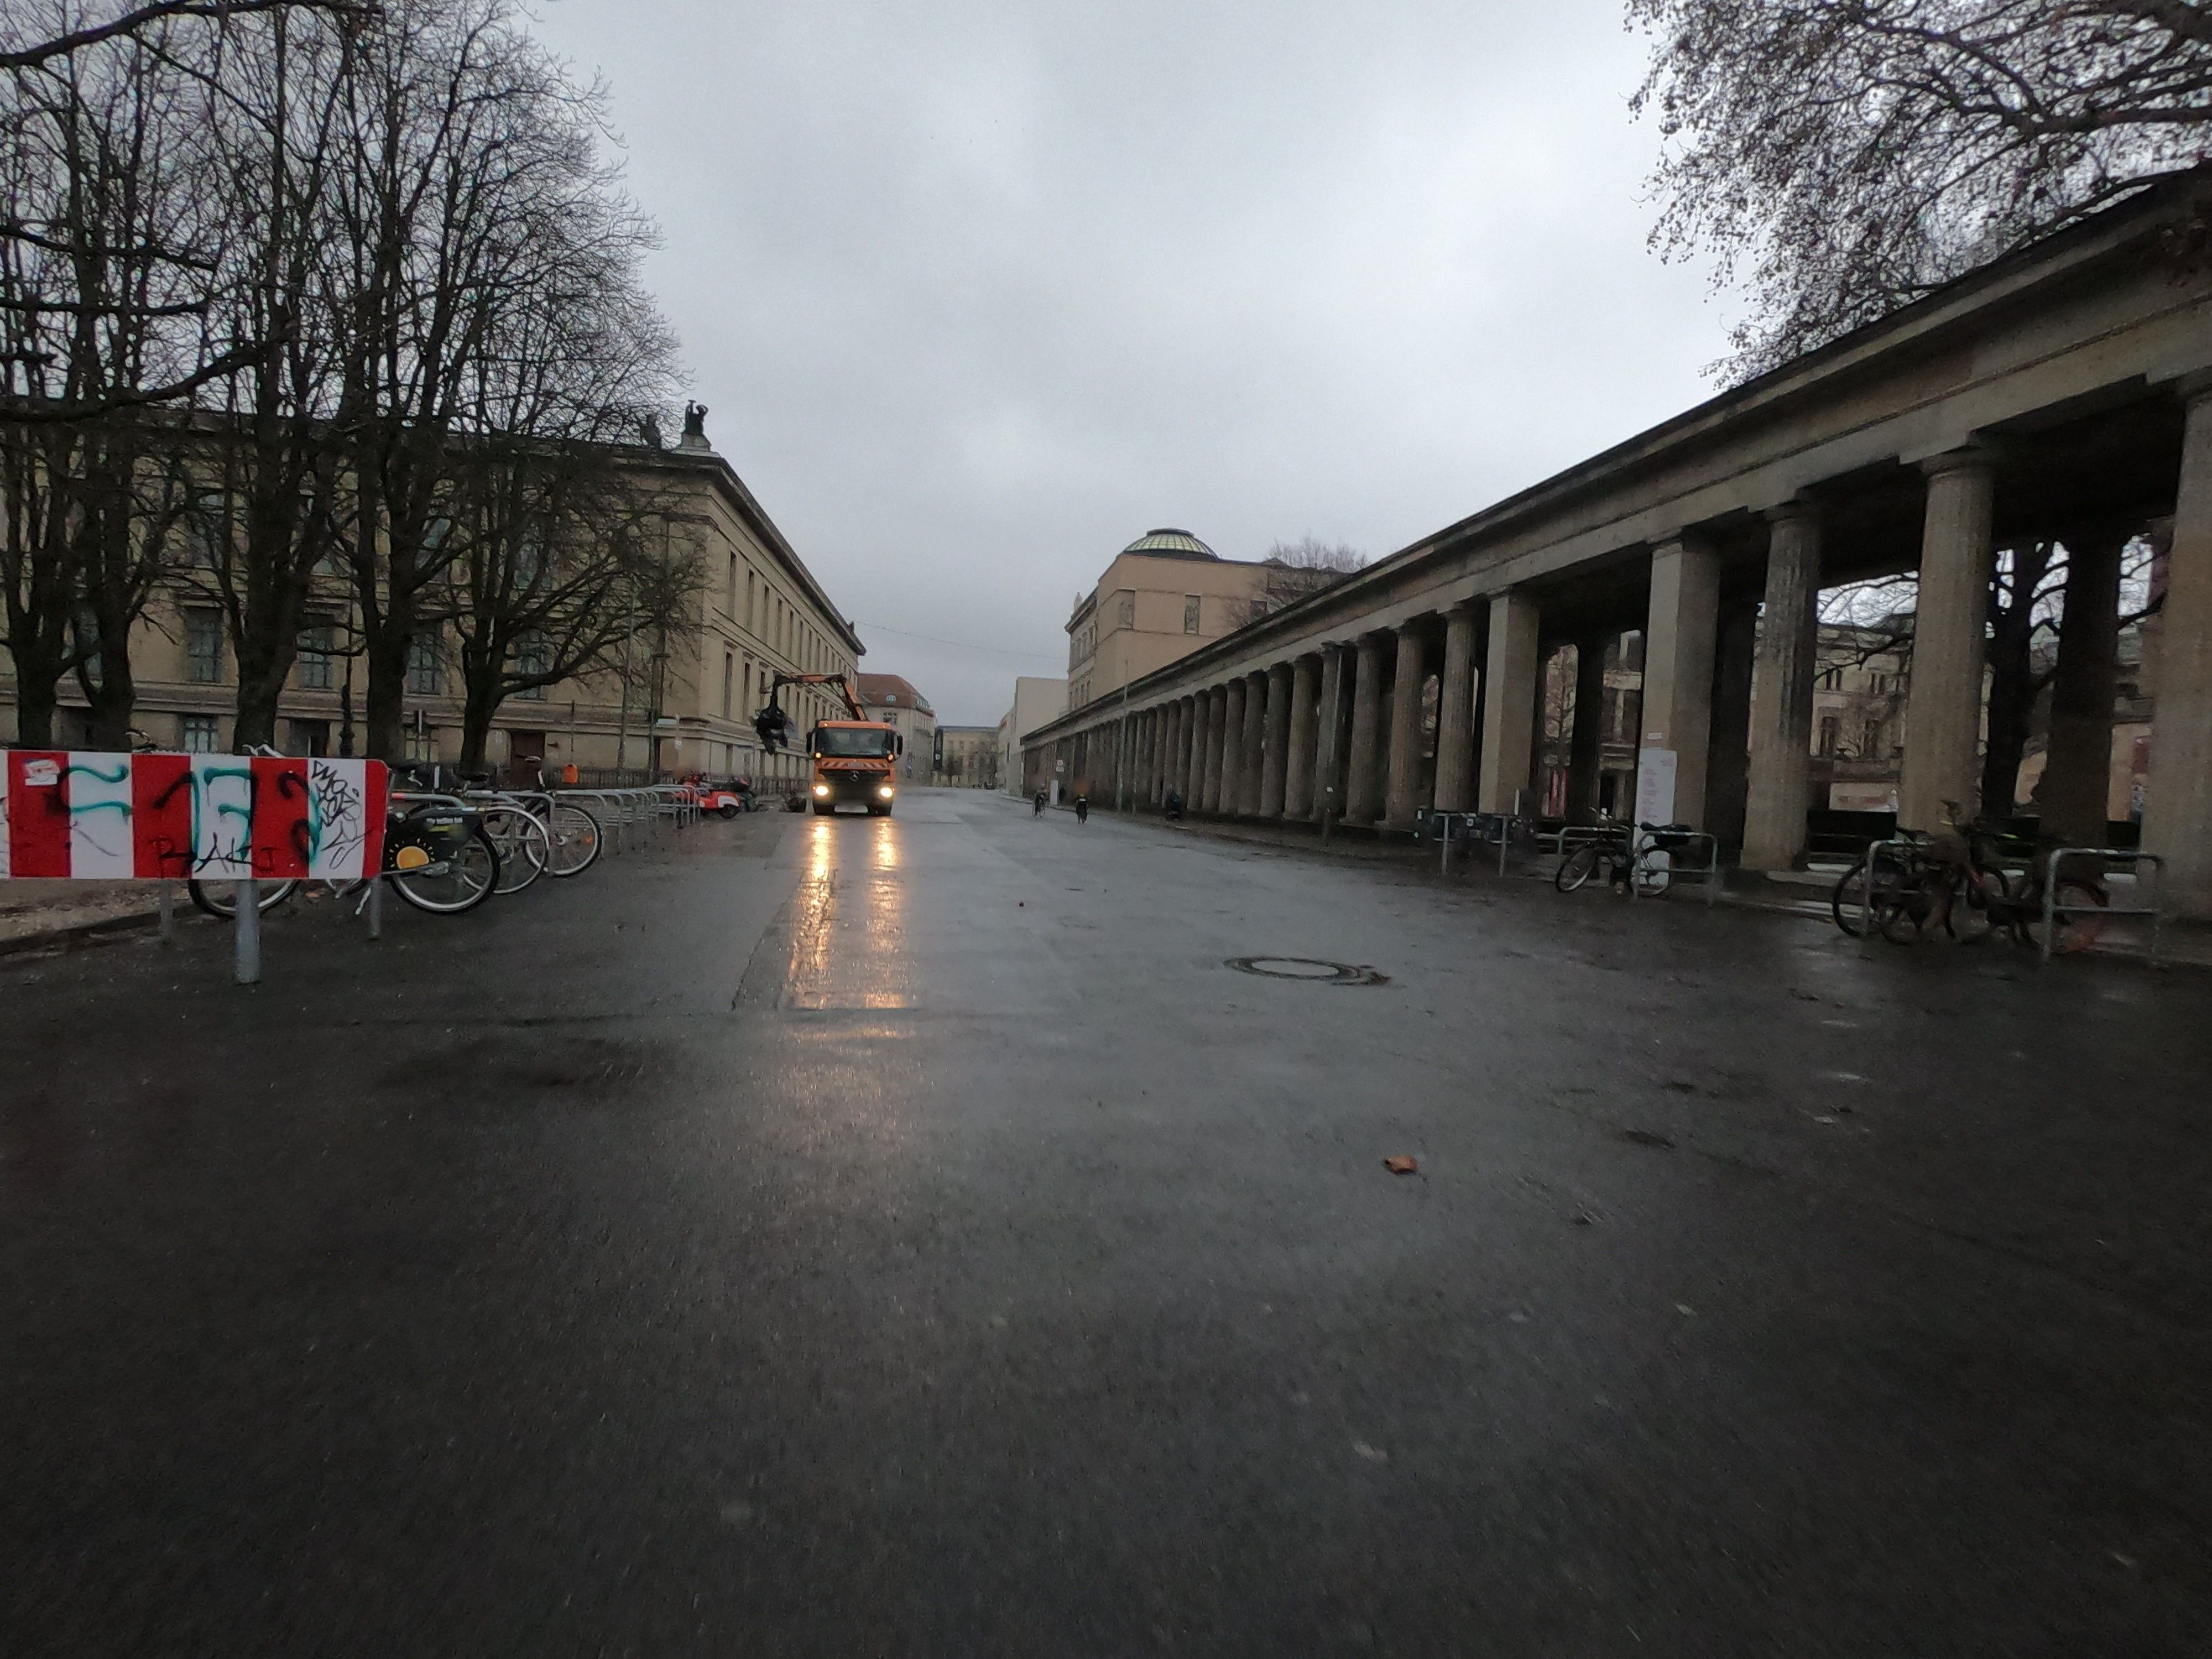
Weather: rainy
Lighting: dusk/dawn
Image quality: good
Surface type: walking surface
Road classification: footway, living_street
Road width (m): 13.0
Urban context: urban centre
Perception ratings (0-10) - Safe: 2.37, Lively: 6.3, Beautiful: 4.69, Boring: 4.05, Depressing: 0.82, Wealthy: 7.95